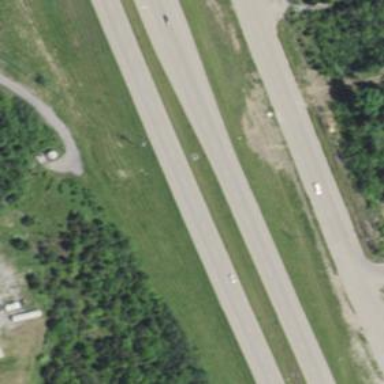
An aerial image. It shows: Trunk highway.